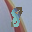
Label: 8